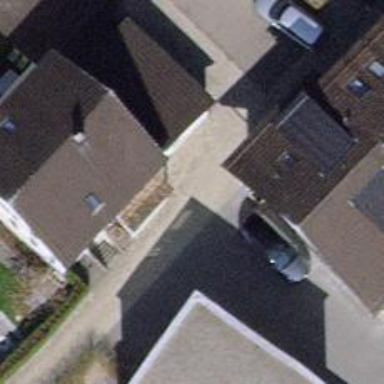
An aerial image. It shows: Footway made of paving stones.